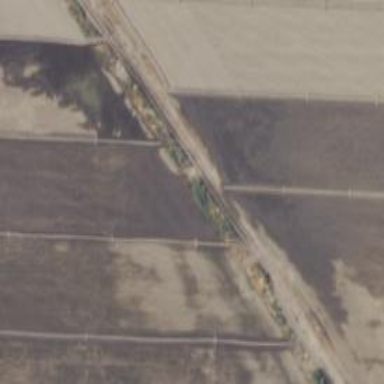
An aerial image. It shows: Abandoned railway.